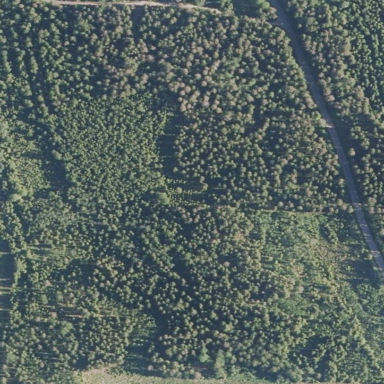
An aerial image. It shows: Woodland consisting mainly of needle-leaved trees.